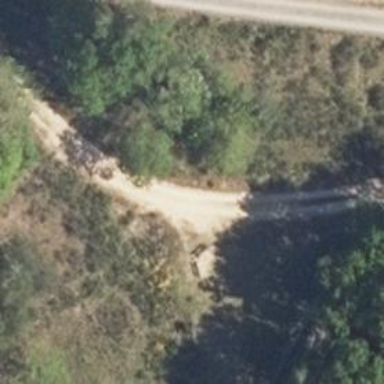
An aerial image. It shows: Sandy track with grade4 tracktype.